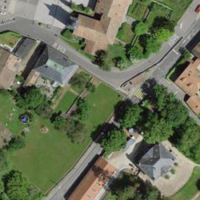
EUNIS habitat code: 55
Species observed at this site:
Ciconia ciconia
Prunus spinosa